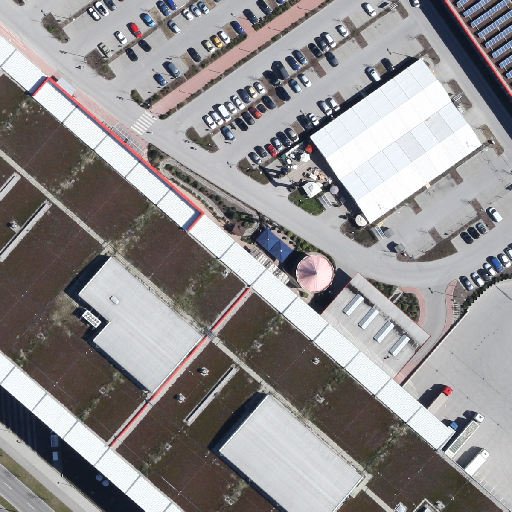
Referring expression: building along the road